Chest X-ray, PA view. Patient: 44 years old, sex F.
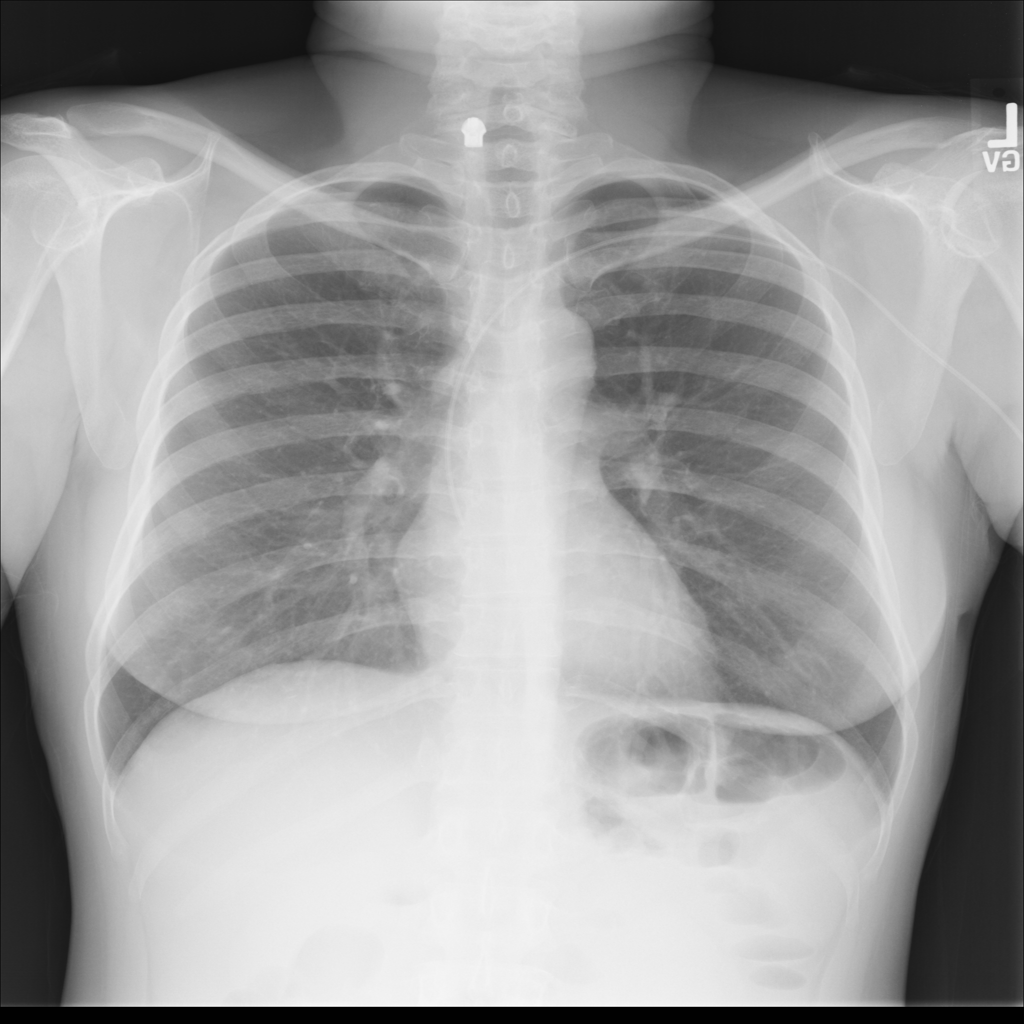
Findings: No Finding